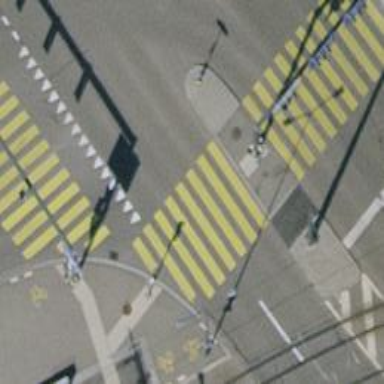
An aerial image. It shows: Crossing with zebra markings controlled by traffic signals.